Question: I want to use same LinearLayout in different activities. Selected LinearLayout's id in picture is previewLinear. What I want to do is, use previewLinear in a different activity. I have A and B activities. Firstly I do some changes for previewLinear in activity A (adding border, slice it to pieces etc.) programmatically and I want to copy whole previewLinear to B activity.
pencerebol.xml

What I tried is;
A Activity: (container is static)
'''
...
setContentView(R.layout.pencerebol);
...
container = (LinearLayout) findViewById(R.id.previewLinear);
container.setBackground(getResources().getDrawable(R.drawable.border));
'''
B Activity:
'''
...
setContentView(R.layout.pencerebol);
container = (LinearLayout) findViewById (R.id.previewLinear);
container = A.container; // I know that this line is completely wrong but this is what i want to do.
'''
Thanks in advice.
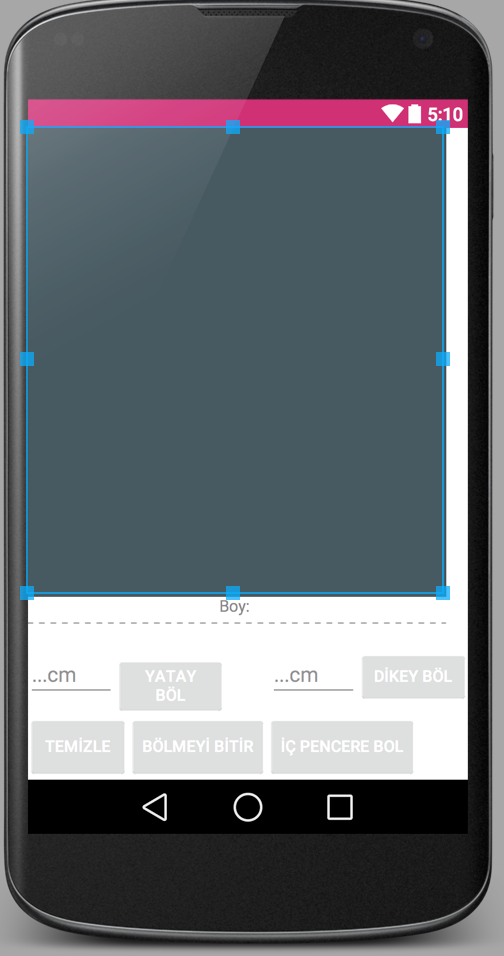
Answer: If I got it right you want to make LinearLayout from B activity look same as in A activity.
You can create method in A activity
'''
static void createLinearLayout(LinearLayout layout){
layout.setBackground(getResources().getDrawable(R.drawable.border));
...
}
'''
Then call it in B activity
'''
A.createLinearLayout(container);
'''